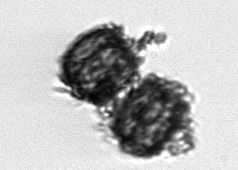
Label: Thalassiosira_TAG_external_detritus